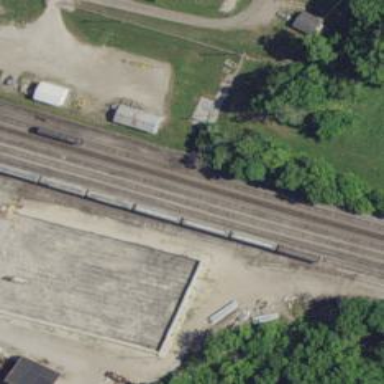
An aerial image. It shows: Railway yard for manifest purposes.